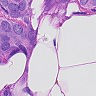
Metastatic tissue present: yes